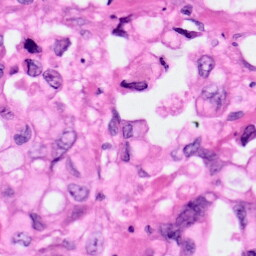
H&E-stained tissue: Pancreatic